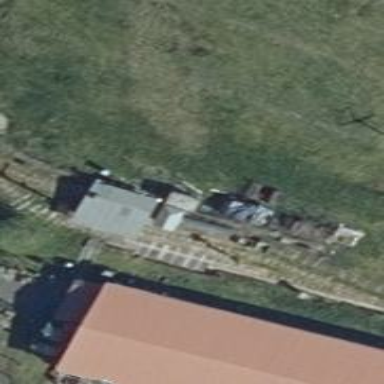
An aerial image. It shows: Narrow-gauge railway siding used for service purposes.